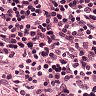
Metastatic tissue present: no